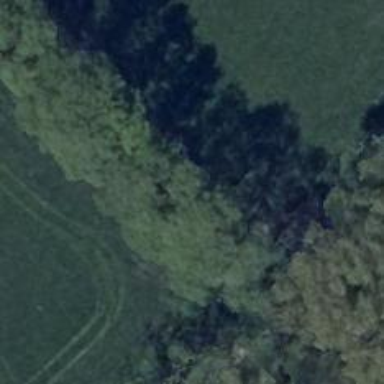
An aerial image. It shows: Row of trees in natural setting.